Question: The source of my problem is my lack of experience with asp.net. I'm trying to display my videos in database as a html like table. Much like the main page of youtube or other video sharing websites.
To give more detail, I need to display small pictures that are linked to watch.aspx that are concerned of duration, name, users, and the thumbnail of the video.
Right now I'm creating a dynamic html table on the codebehind (programmatically creating href, div, img etc.. tags), resulting unnecessary more coding, a hard way to edit the design, less flexibility.
I know there are some nice controls that are being used in asp.net like gridview etc.. But I'm not experienced to select which or how to use.
Am I doing it the right way, or should I make them user controls, or use something like gridview, datalist, datatable?
More spesific, what is the best way to create the main page or search page of youtube on asp.net?
to give you a hint; this is what I'm asking about:

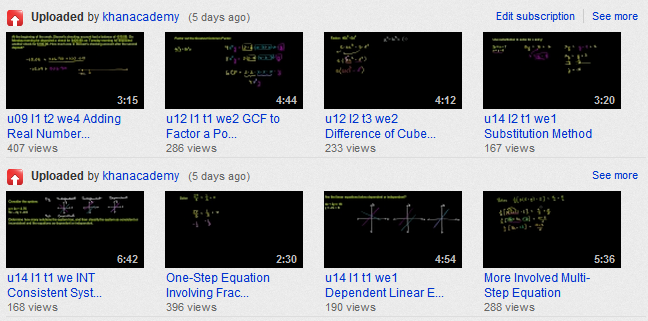
Answer: You may use <URL> - ASP.NET Server control and set 'RepeatColumns=n' property to display 'n' columns per row.